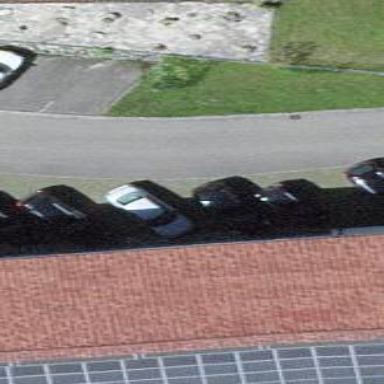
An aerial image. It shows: Street-side parking area with diagonal orientation.